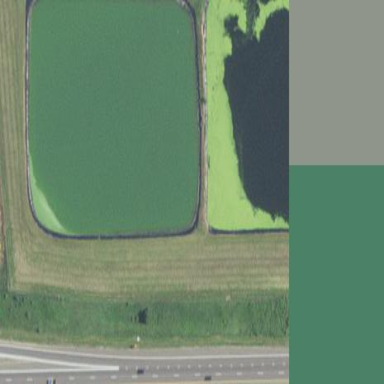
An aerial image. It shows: Body of wastewater.